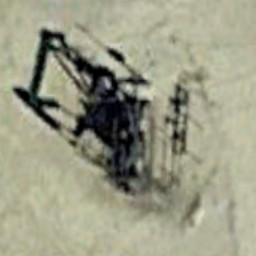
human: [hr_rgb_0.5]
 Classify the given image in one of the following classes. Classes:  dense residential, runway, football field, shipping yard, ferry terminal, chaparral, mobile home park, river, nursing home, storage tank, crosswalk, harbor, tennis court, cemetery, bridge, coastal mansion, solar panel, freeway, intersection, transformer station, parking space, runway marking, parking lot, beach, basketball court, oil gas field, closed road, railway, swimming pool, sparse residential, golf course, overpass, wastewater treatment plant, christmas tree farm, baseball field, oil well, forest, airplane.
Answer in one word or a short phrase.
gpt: oil well